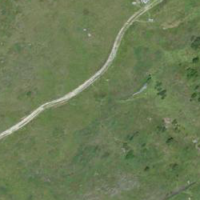
EUNIS habitat code: 26
Species observed at this site:
Arnica montana